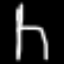
Label: chair